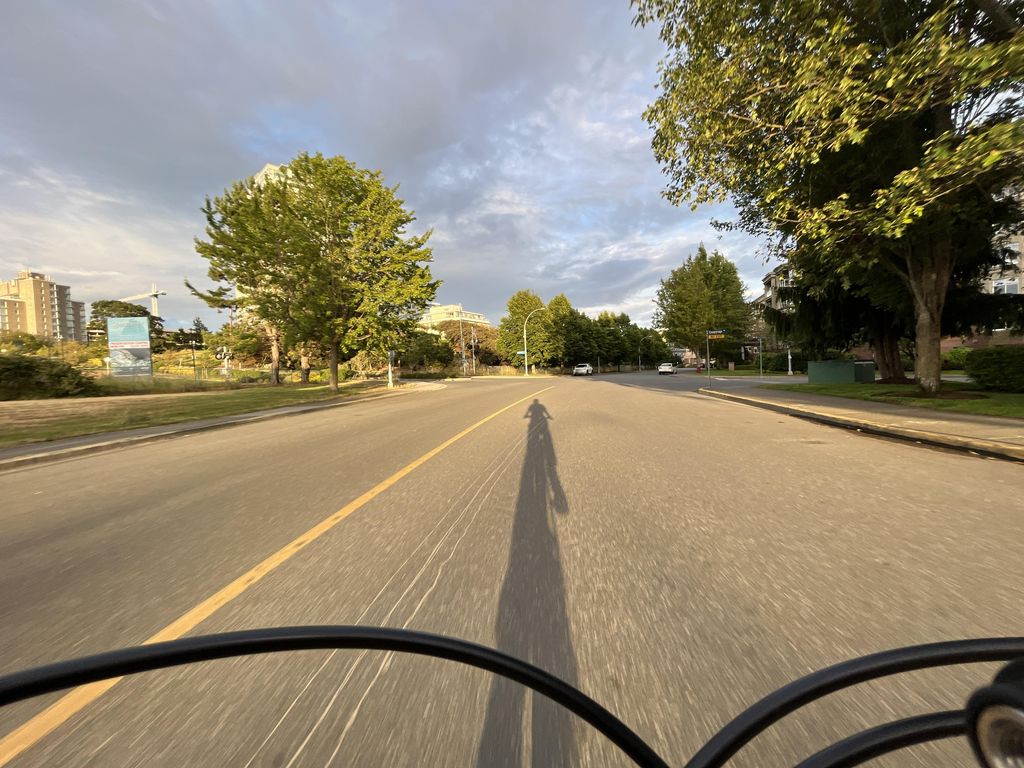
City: victoria